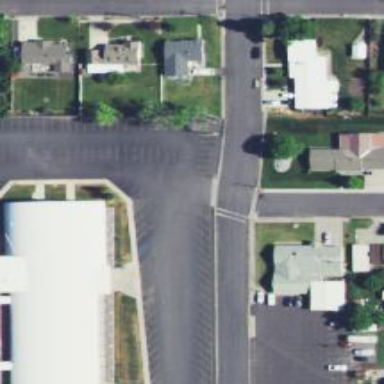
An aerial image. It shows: Uncontrolled road crossing.